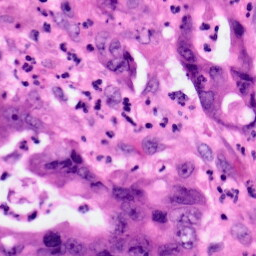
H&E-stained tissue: Pancreatic